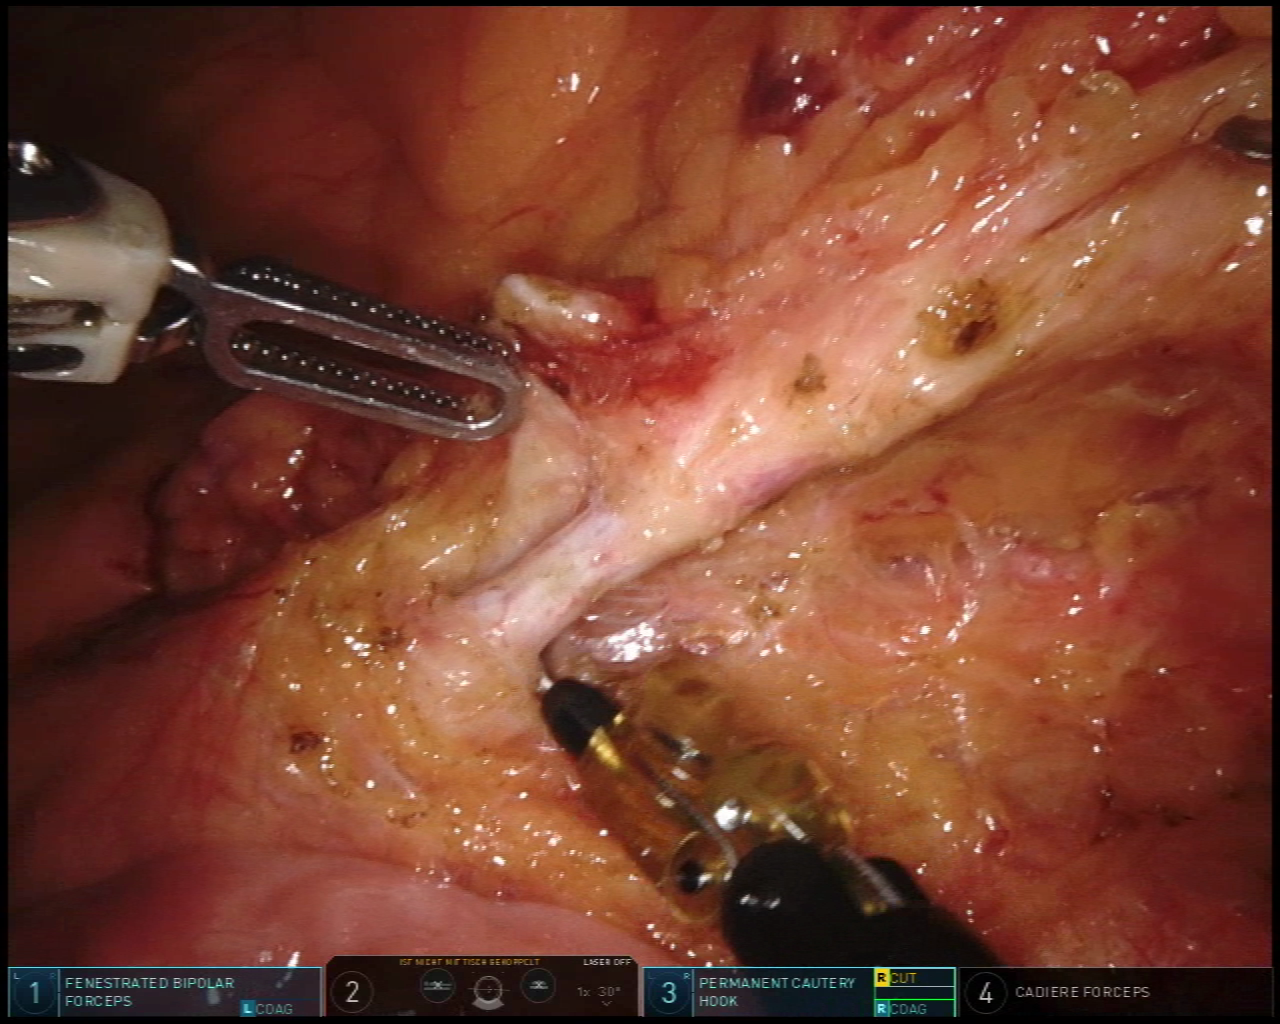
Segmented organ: inferior_mesenteric_artery
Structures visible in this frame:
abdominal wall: no
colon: no
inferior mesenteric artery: yes
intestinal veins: no
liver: no
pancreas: no
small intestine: yes
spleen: no
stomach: no
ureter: no
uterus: no
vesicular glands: no